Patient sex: M
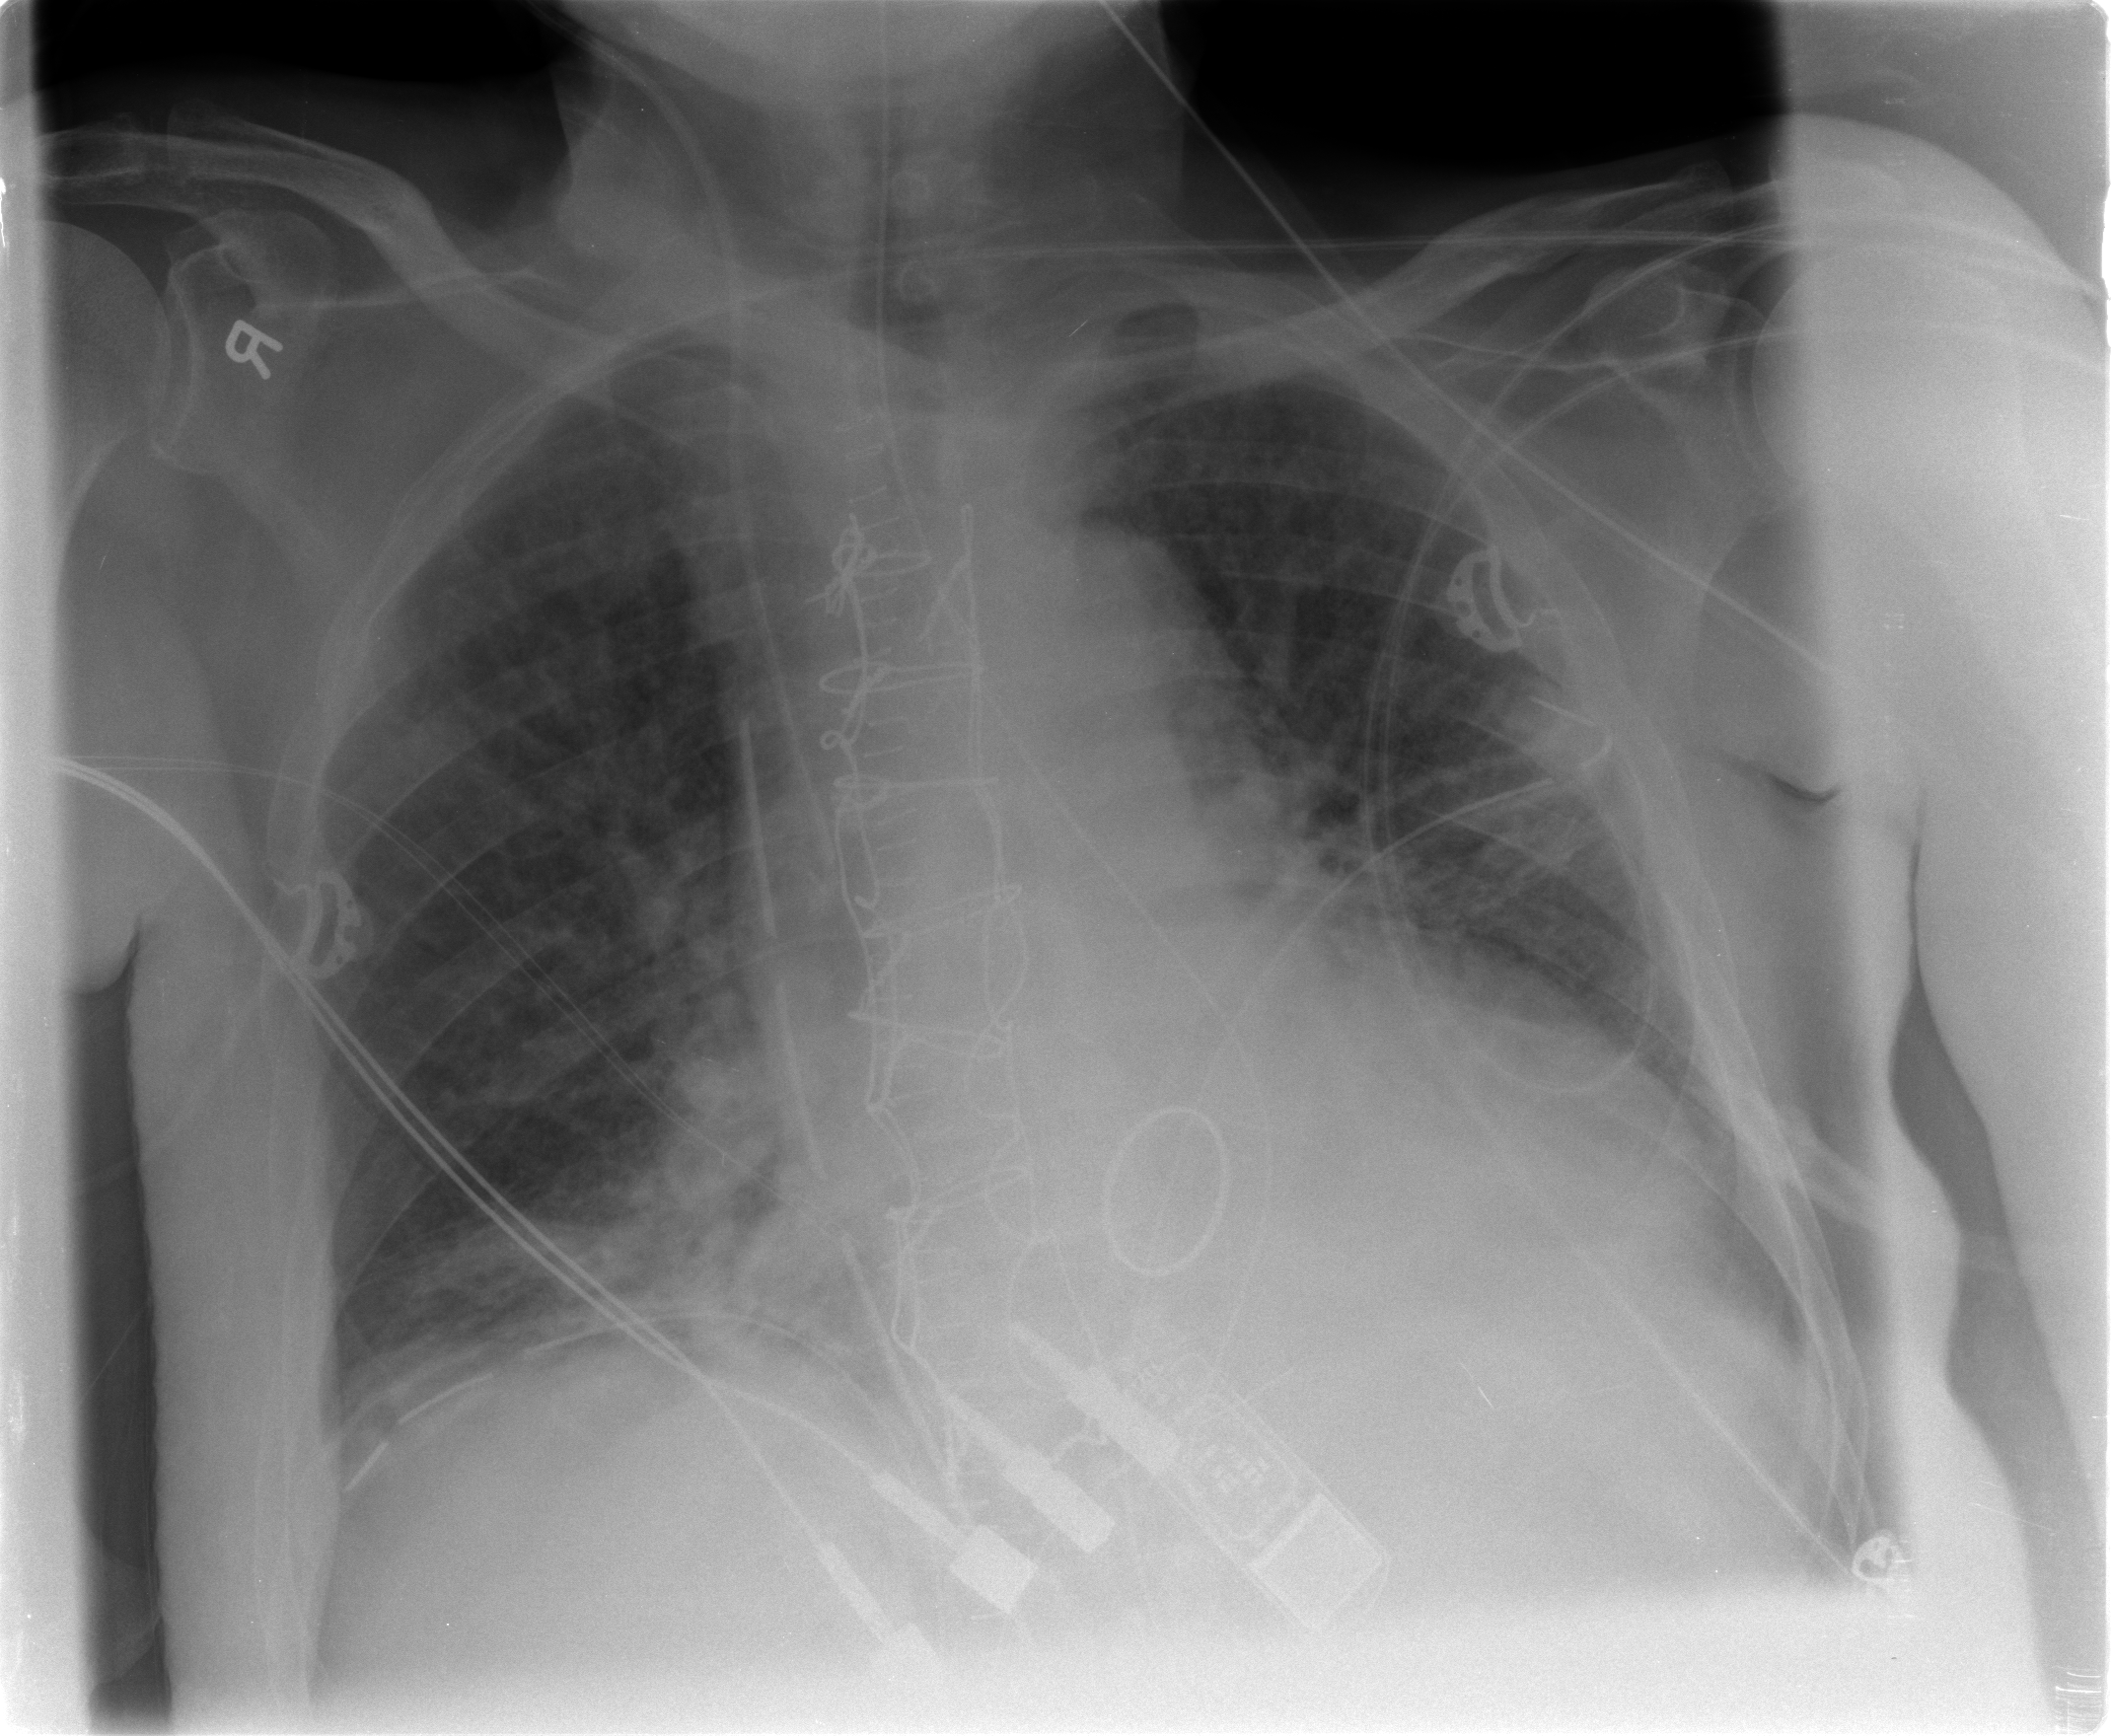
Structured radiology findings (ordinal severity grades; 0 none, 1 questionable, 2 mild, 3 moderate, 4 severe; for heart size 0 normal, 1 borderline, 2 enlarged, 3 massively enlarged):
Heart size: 2
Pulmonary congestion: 2
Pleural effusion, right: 2
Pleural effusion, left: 2
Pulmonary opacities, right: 2
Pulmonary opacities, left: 0
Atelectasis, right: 2
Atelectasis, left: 2